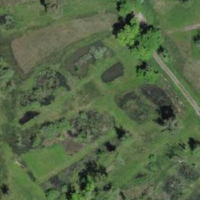
EUNIS habitat code: 41
Species observed at this site:
Pholidoptera griseoaptera
Tettigonia viridissima
Alisma plantago-aquatica
Milvus milvus
Equisetum palustre